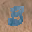
Label: 3